Question: I have a project in which I need to pop a modal window for not authenticated users.
This modal will allow to login directly create an account.
So it will contain two forms:
- 'django.contrib.auth.forms.AuthenticationForm'- 'registration.forms.RegistrationForm'

Here is my view to get both forms:
'''
def ajax_registration(request):
obj = {
'login_form': AuthenticationForm(),
'registration_form': RegistrationForm(),
}
return render(request, 'common/ajax_registration.html', obj)
'''
And my template displaying the forms tabbed
'''
<ul class="nav nav-tabs">
<li><a href="#tab1" data-toggle="tab">{% trans 'Login' %}</a></li>
<li><a href="#tab2" data-toggle="tab">{% trans 'Registration' %}</a></li>
</ul>
<div class="tab-content">
<div class="tab-pane active" id="tab1">
{{ login_form|bootstrap }}
</div>
<div class="tab-pane" id="tab2">
{{ registration_form|bootstrap }}
</div>
</div>
'''
Question is: Since I'm using ajax to display this modal, How can I validate the selected form, preferably using the already written <URL> views ?
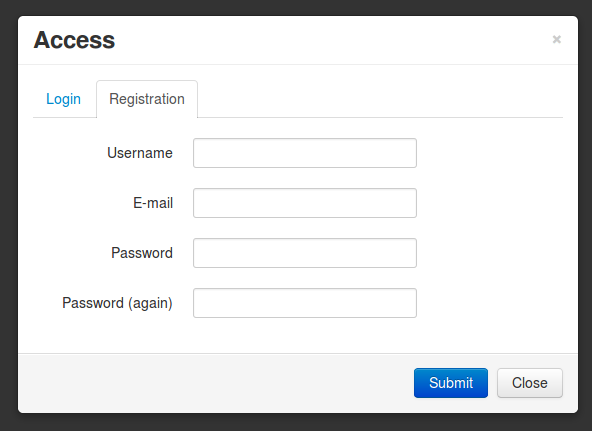
Answer: In addition to Maddog's answer you need some javascript to submit the form back to the URL that rendered the form. Using jquery it could be something like:
'''
$('form').submit(function(e){
e.preventDefault();
var form = $(e.target);
$.ajax({
url: '{% url YOUR_REGISTRATION_URL %}',
type: 'post',
data: account_form.serialize() + '&' + form.serialize(),
error: function(xhr, ajaxOptions, thrownError){ alert(thrownError); },
success: function(){}
})
})
'''
You don't need to do it with a form submit element, you could use any element with $().click(), of course.